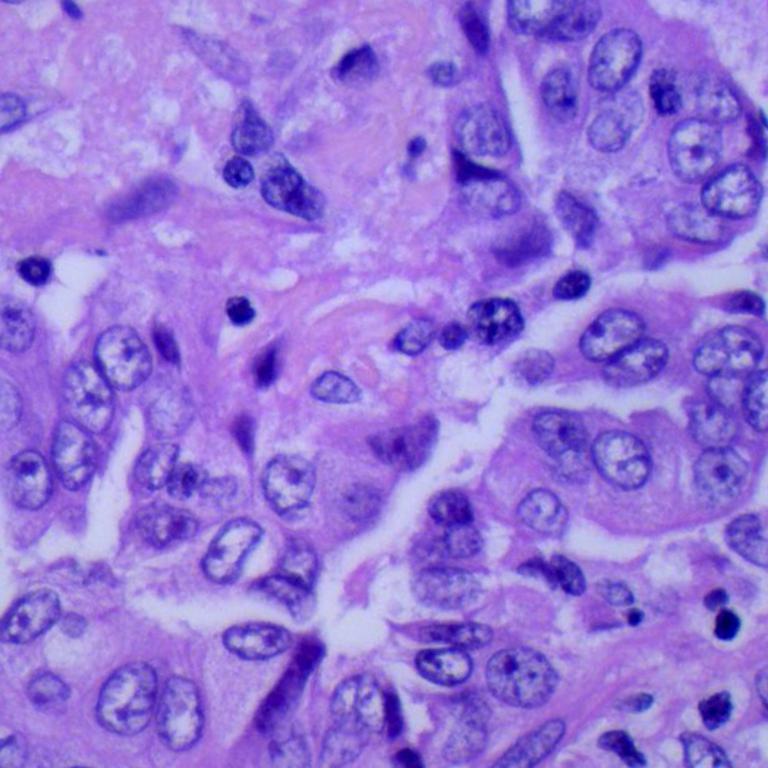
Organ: lung
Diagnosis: adenocarcinomas